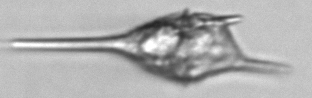
Label: Tripos_lineatus